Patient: sex M, age 64
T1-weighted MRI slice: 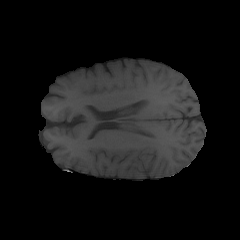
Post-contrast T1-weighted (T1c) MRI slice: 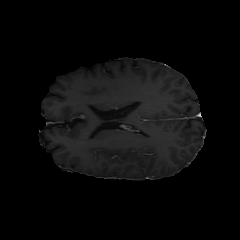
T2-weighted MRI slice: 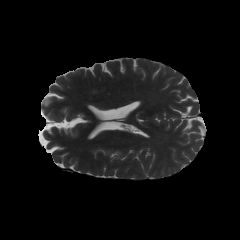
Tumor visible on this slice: no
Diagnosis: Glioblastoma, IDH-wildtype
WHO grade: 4